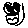
Label: smiley face